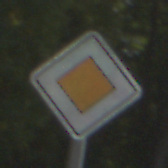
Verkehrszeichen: Vorfahrtsstrasse
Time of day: MorningAfternoon
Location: Outdoor (Suburban)
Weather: Clear
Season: NotSpecified
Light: Natural